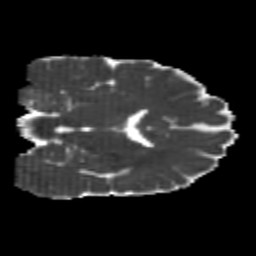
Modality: MD
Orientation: coronal
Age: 24
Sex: male
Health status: healthy
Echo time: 0.074 s